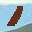
Label: 1